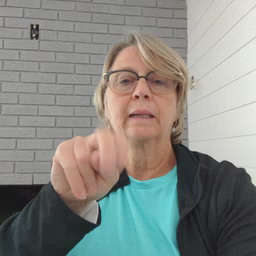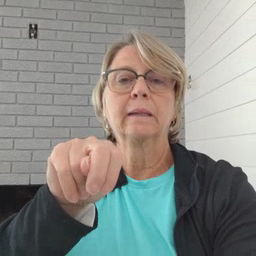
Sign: mitten